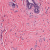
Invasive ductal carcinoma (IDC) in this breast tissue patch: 0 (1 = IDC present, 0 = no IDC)